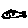
Label: fish